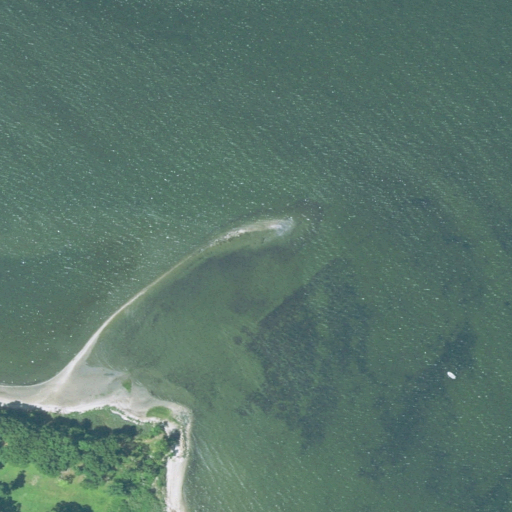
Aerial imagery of cape in Rhode Island named Pojac Point containing open water, deciduous forest, high intensity development, barren land, herbaceous wetlands, medium intensity development, mixed forest, and grassland